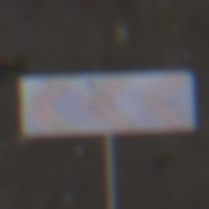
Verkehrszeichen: RichtungstafelnInKurvenGrossRechts
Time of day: MorningAfternoon
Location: Outdoor (Suburban)
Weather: PartlyCloudy
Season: NotSpecified
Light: Natural